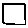
Label: square